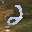
Label: 2